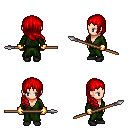
a pixel art fantasy rpg character, female body template, human, light skin, green robe, magenta pants, red right-swept hairstyle, gold gloves, black shoes, spear, four views (front, back, left, right), 2x2 character sprite sheet, small pixel art, hard edges, no anti-aliasing